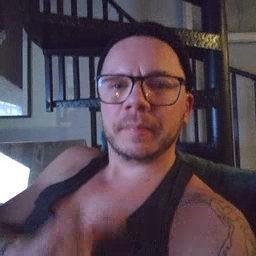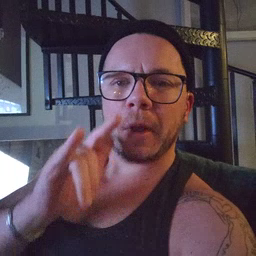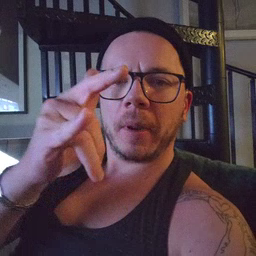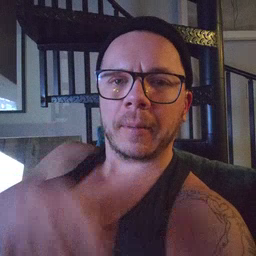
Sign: airplane